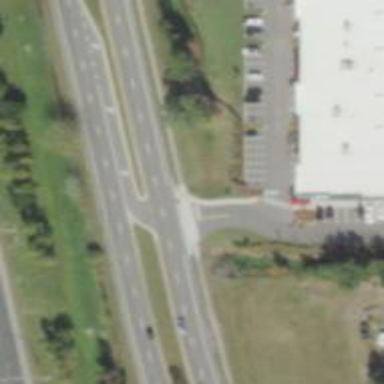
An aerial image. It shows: Secondary link road.